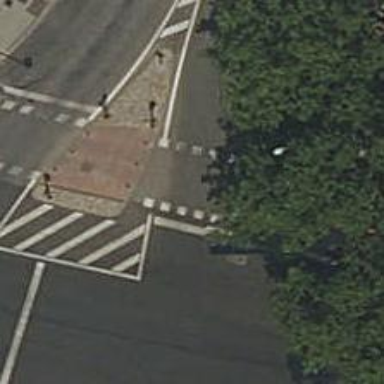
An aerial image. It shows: Marked crossing on the road.